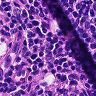
Metastatic tissue present: no